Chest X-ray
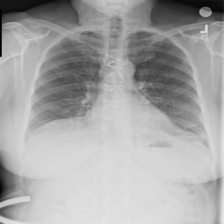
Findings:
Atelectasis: negative
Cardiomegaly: negative
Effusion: negative
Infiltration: negative
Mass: negative
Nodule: negative
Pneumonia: negative
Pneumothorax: negative
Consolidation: negative
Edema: negative
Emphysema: negative
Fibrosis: negative
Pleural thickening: negative
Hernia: negative